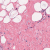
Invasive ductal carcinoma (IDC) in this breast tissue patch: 0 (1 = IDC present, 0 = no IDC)